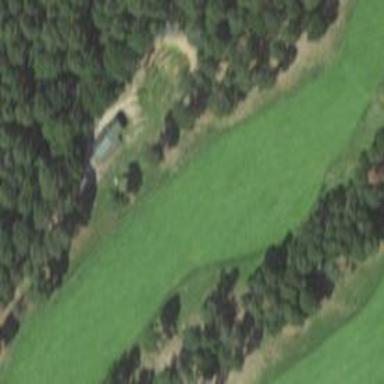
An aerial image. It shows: Golf hole.